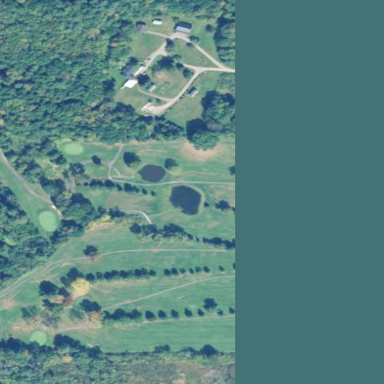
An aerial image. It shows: Golf course.